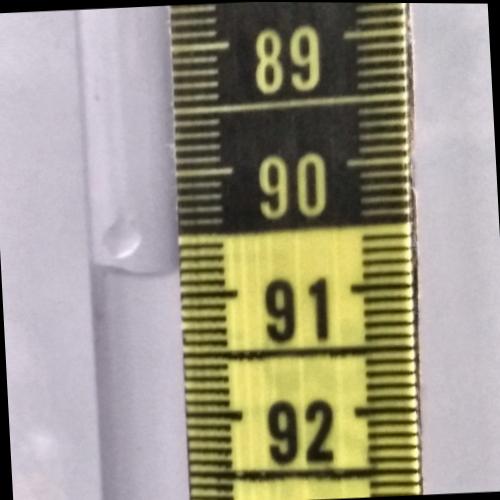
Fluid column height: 90.8 cm